【题型】填空题　【知识点】立体几何　【难度】easy
$E, F, G, H$ 为一平面截空间四边形 $ABCD$ 四边上的交点,

若 $EF \parallel GH$,

则直线 $BD$ 与平面 $EFGH$ 的位置关系是\underline{\quad 平行 \quad}.
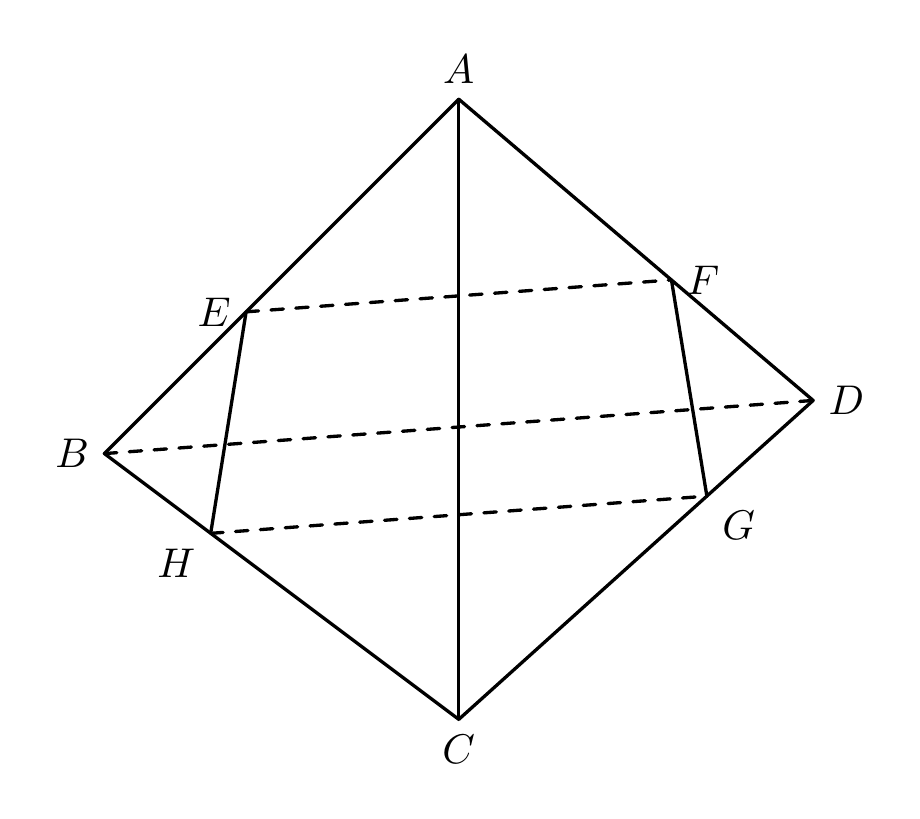
【解答】
【答案】 平行 (或 $BD \parallel$ 平面 $EFGH$)

【知识点】 线面平行的判定定理与性质定理

【分析】 先利用线面平行的判定定理证明 $EF \parallel$ 平面 $BCD$, 再通过线面平行的性质定理得出 $EF \parallel BD$, 最后再次利用判定定理即可证得直线 $BD \parallel$ 平面 $EFGH$.

【详解】 因为 $E, F, G, H$ 分别为空间四边形 $ABCD$ 的边 $AB, AD, CD, CB$ 上的点, 且 $EF \parallel GH$.
因为 $GH \subset$ 平面 $BCD$, $EF \not\subset$ 平面 $BCD$,
所以 $EF \parallel$ 平面 $BCD$.
又因为 $EF \subset$ 平面 $ABD$, 且平面 $ABD \cap$ 平面 $BCD = BD$,
所以 $EF \parallel BD$.
又因为 $EF \subset$ 平面 $EFGH$, $BD \not\subset$ 平面 $EFGH$,
所以直线 $BD \parallel$ 平面 $EFGH$.

故答案为: 平行.